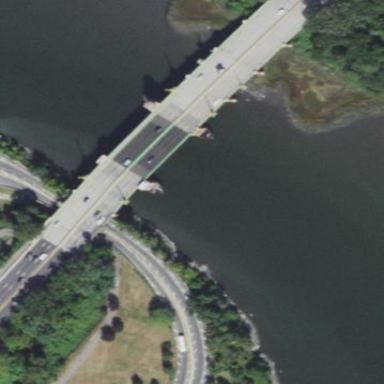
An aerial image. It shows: Man-made bridge.